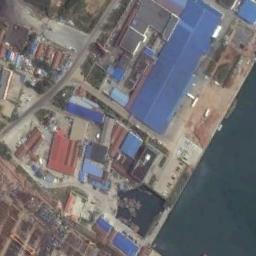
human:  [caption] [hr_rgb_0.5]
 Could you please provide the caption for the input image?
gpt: There are many houses of different shapes and sizes in the industrial zone .

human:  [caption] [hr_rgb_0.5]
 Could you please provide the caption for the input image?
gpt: This industrial area is an industrial dock with factories and roads, And ships docked beside it .

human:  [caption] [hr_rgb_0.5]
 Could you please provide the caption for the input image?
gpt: The industrial area with a big blue workshops and some small workshops is next to the waters .

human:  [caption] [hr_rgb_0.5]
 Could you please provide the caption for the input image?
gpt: Houses in industrial areas vary in size .

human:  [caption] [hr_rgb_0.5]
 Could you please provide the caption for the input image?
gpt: There are some blue buildings and red buildings on the industrial area .